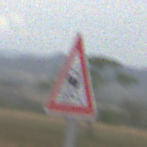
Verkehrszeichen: SchleuderOderRutschgefahr
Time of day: Midday
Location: Outdoor (Nature)
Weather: PartlyCloudy
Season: NotSpecified
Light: Natural